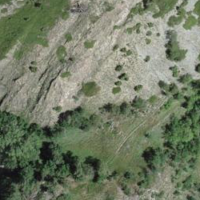
EUNIS habitat code: 32
Species observed at this site:
Stachys recta
Campanula glomerata